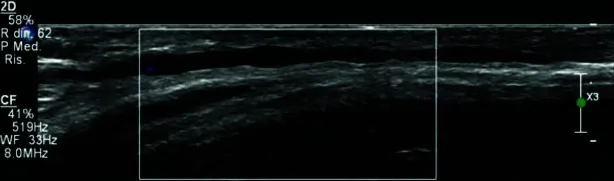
Superficial dorsal penile vein viewed with color doppler ultrasonography examination: no blood flow indicating thrombosis.
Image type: radiology (ultrasound)